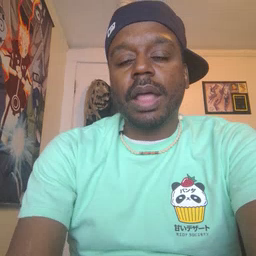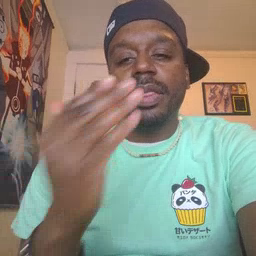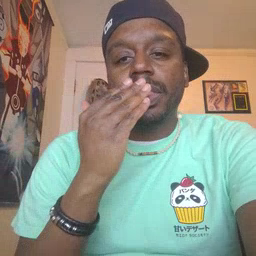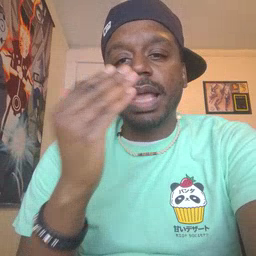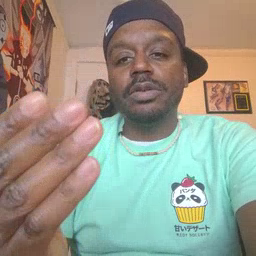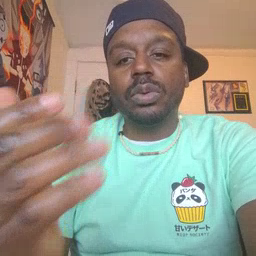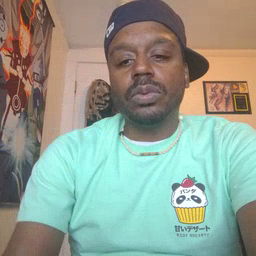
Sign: thankyou